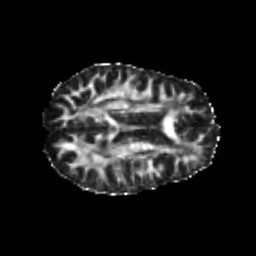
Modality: FA
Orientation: axial
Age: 23
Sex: female
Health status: healthy
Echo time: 0.074 s